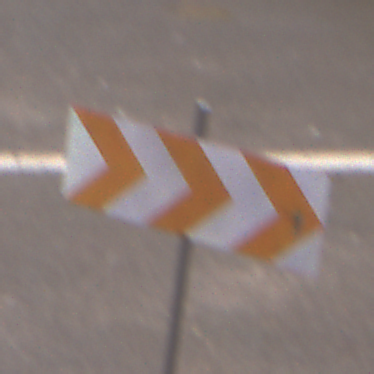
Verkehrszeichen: RichtungstafelnInKurvenGrossLinks
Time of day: MorningAfternoon
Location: Outdoor (Urban)
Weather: Overcast
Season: NotSpecified
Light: Natural